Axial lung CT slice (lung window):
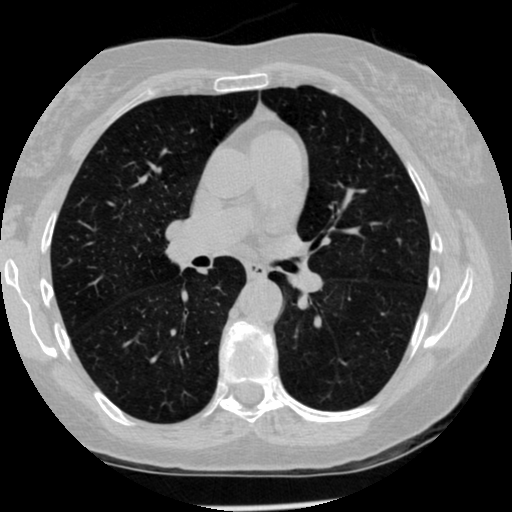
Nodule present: no